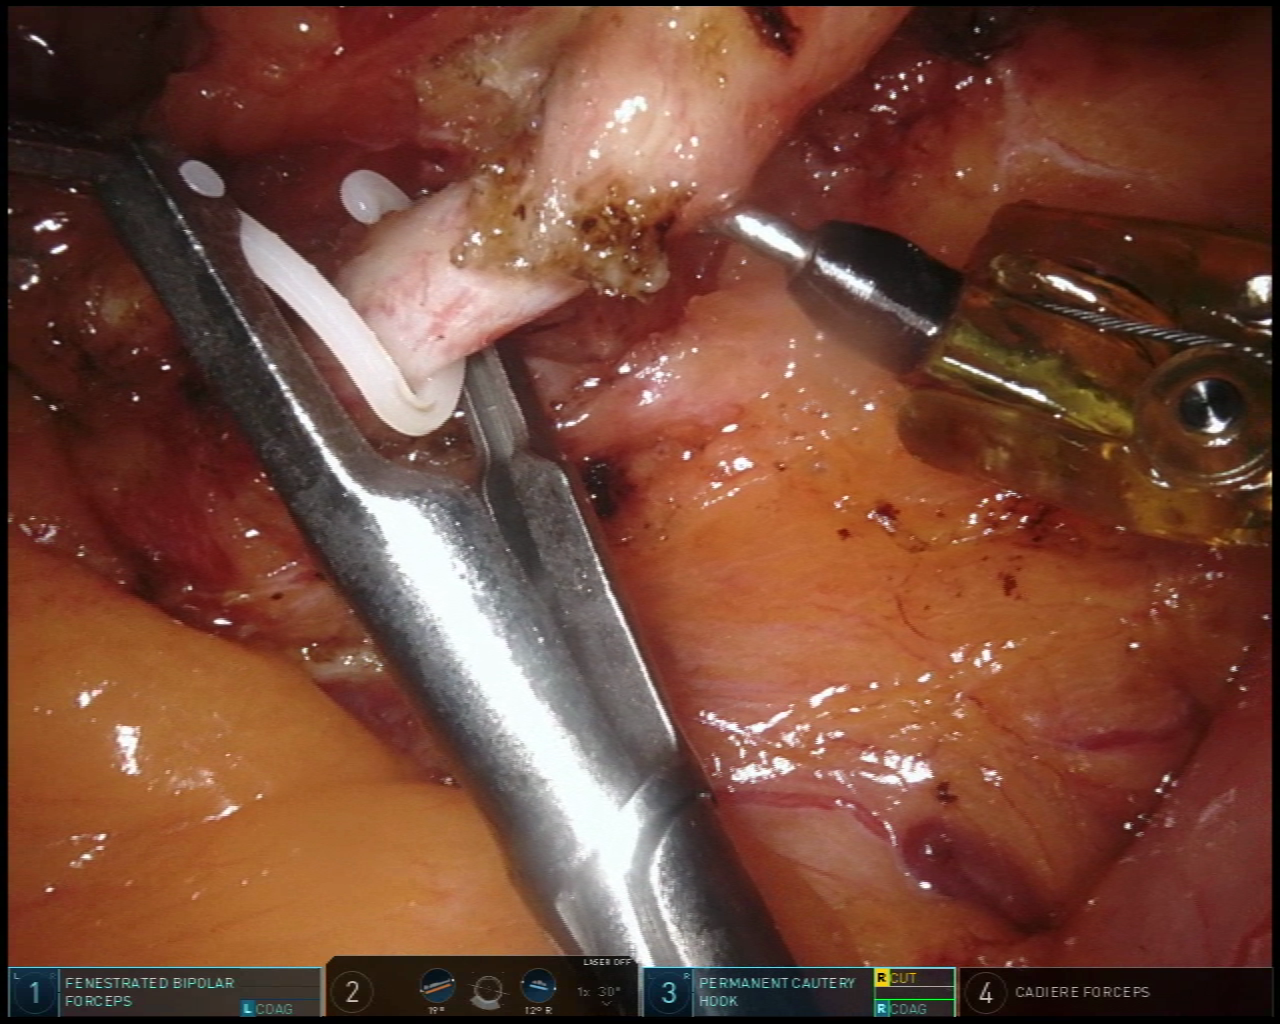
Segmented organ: inferior_mesenteric_artery
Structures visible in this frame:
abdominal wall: no
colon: no
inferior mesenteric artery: yes
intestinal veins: no
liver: no
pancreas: no
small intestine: yes
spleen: no
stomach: no
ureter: no
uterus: no
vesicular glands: no